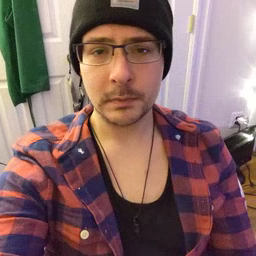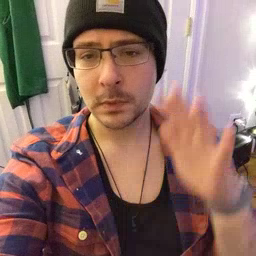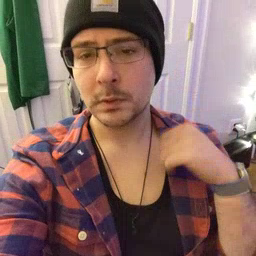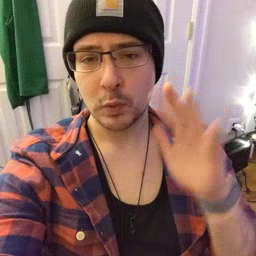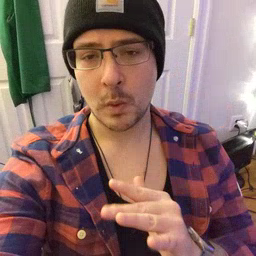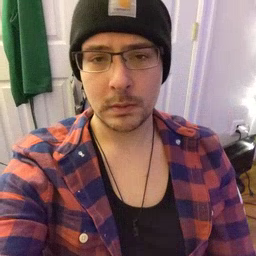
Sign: snow